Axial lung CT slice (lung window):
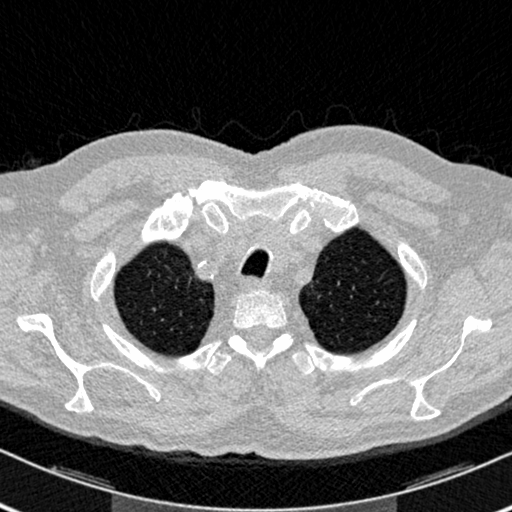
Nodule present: no